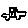
Label: car